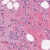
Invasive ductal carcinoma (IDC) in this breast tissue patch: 1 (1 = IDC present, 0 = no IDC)